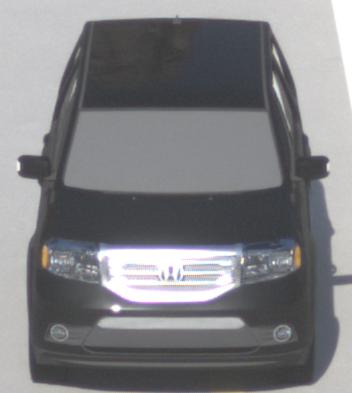
Make: Honda
Model: Pilot
Detailed model: Gen. 2 Facelift
Model produced from: 2012
Model produced until: 2015
Doors: 5
Color: black
Road condition: dry road
Daytime: morning or afternoon
Contrast: high contrast